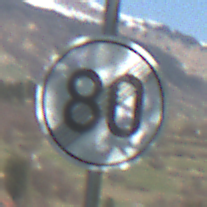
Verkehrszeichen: EndeGeschwindigkeit80
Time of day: MorningAfternoon
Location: Outdoor (Nature)
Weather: PartlyCloudy
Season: NotSpecified
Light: Natural